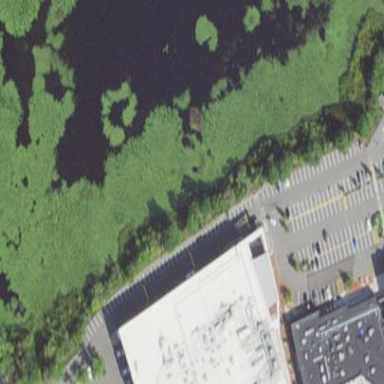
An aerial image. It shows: Wetland area characterized by wet meadow.